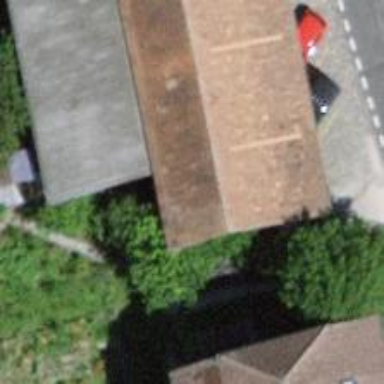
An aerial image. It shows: Warehouse building.